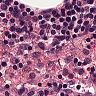
Metastatic tissue present: no